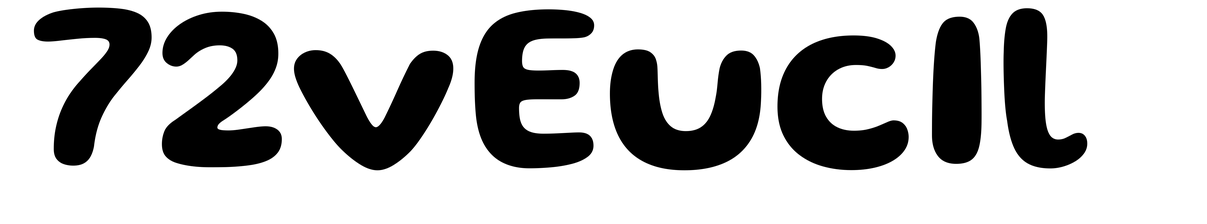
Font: Gluten_SemiBold